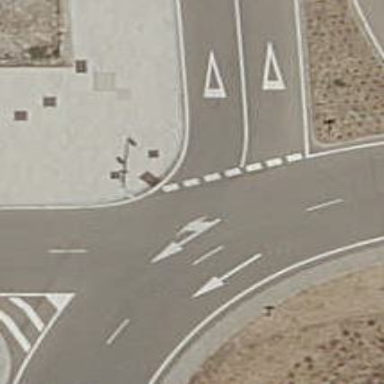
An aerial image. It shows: Road with "give way" sign.